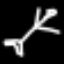
Label: airplane